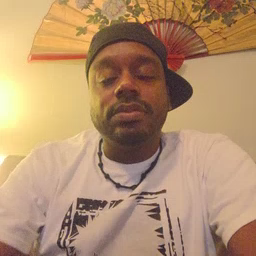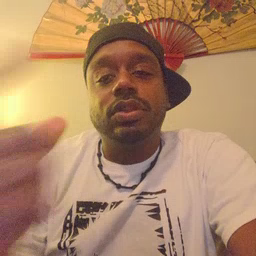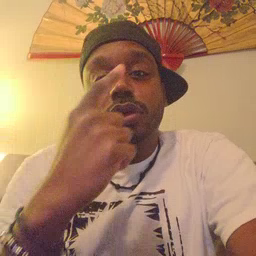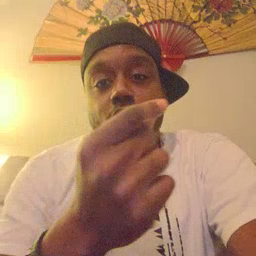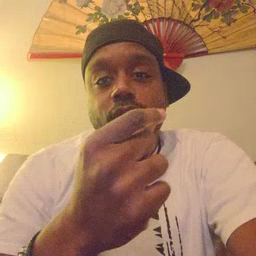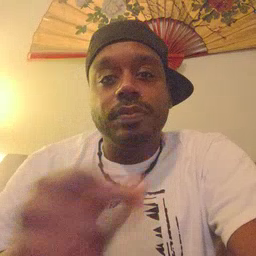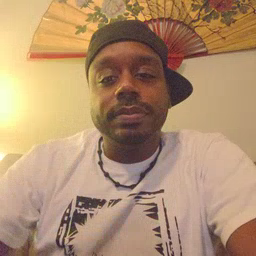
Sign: go